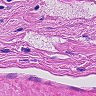
Metastatic tissue present: no